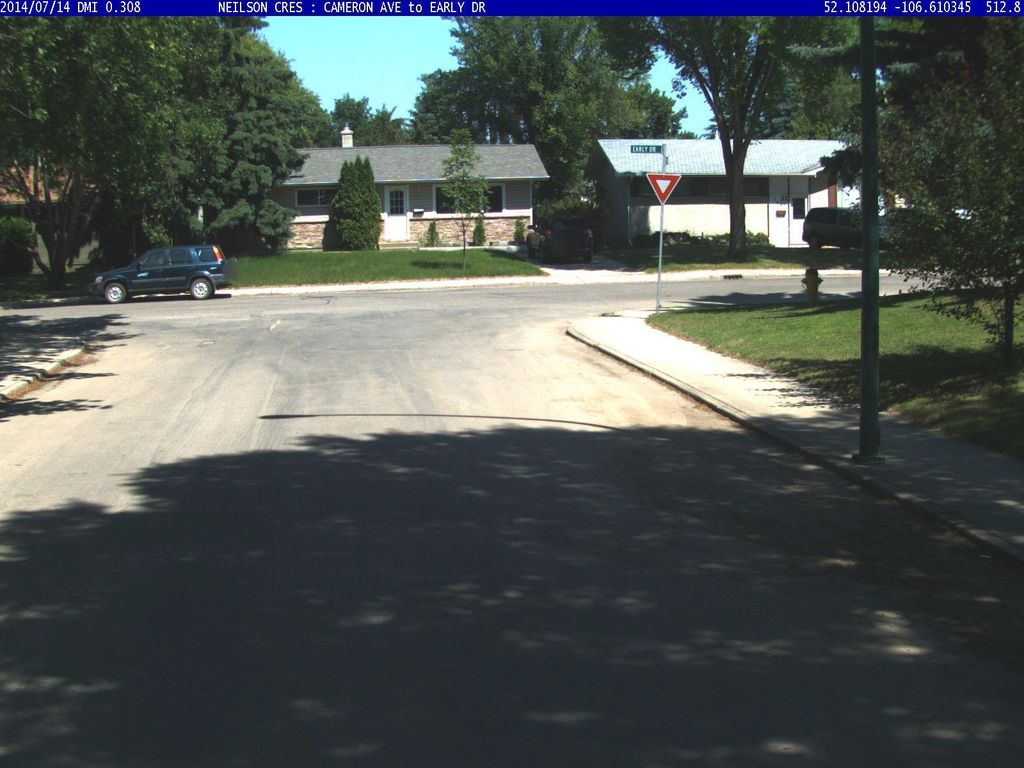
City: saskatoon